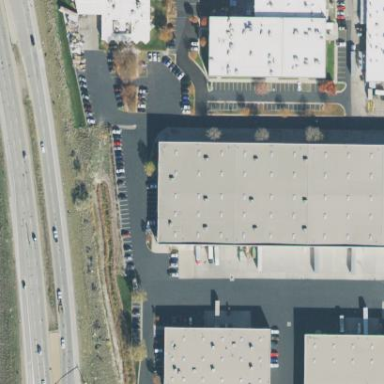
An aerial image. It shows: Warehouse building.